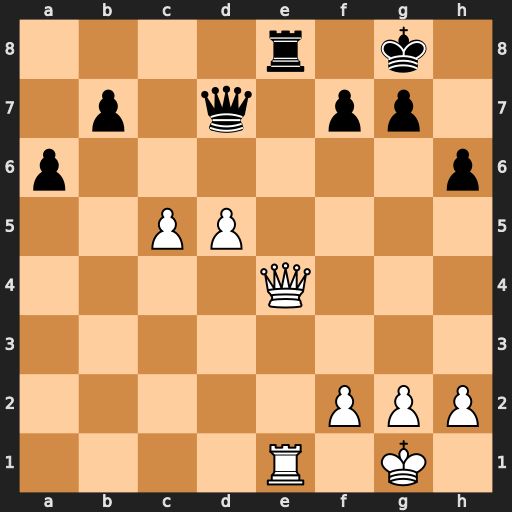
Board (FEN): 4r1k1/1p1q1pp1/p6p/2PP4/4Q3/8/5PPP/4R1K1
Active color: w
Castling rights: -
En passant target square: -
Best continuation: Qxe8+ Qxe8 Rxe8+